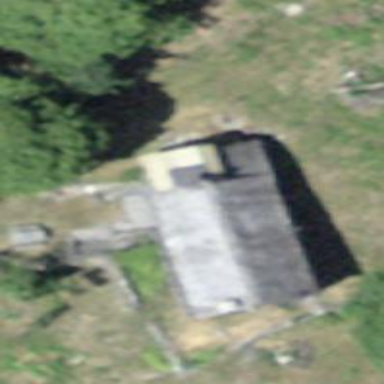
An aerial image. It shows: Cabin.